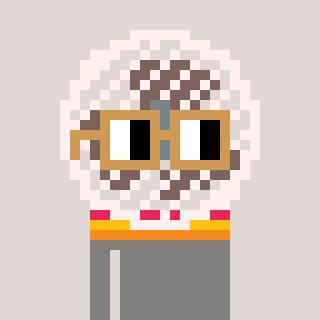
a pixel art character with square brown glasses, a fan-shaped head and a bluegrey-colored body on a warm background